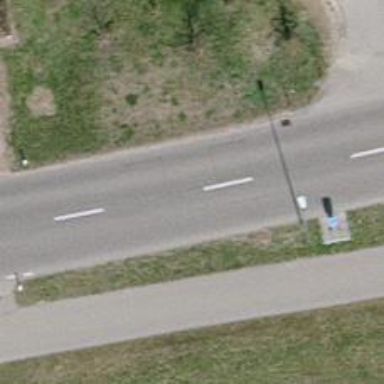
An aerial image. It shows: Tertiary road with asphalt surface and separate sidewalk.